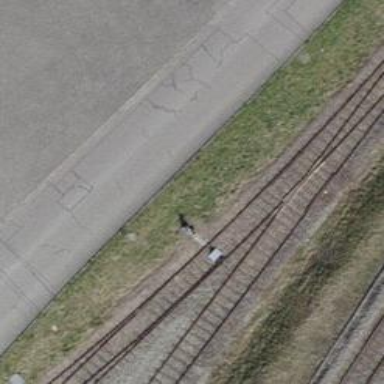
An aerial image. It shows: Railway switch.